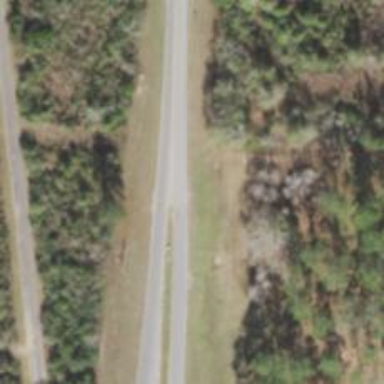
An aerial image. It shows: Secondary road.